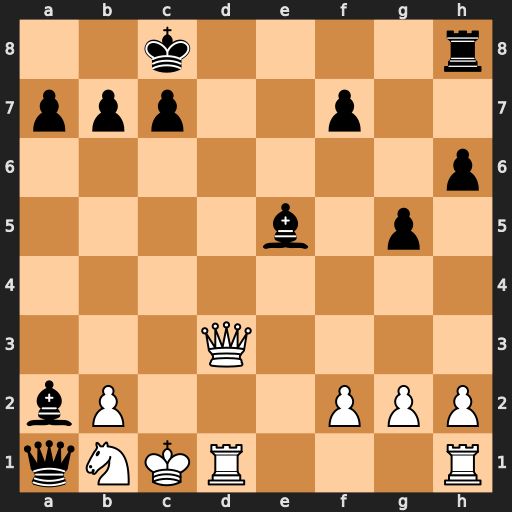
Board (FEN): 2k4r/ppp2p2/7p/4b1p1/8/3Q4/bP3PPP/qNKR3R
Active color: w
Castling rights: -
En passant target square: -
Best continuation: Qd7+ Kb8 Qd8+ Rxd8 Rxd8#